Field crop: tomato
Growth stage: 1
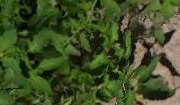
Species: tomato